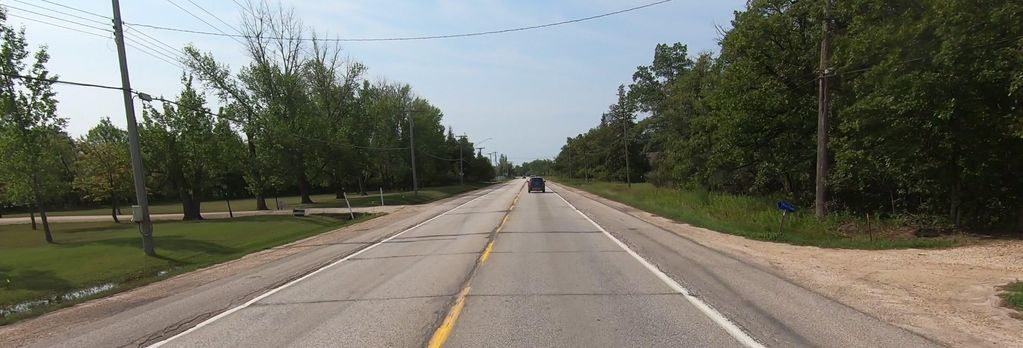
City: winnipeg